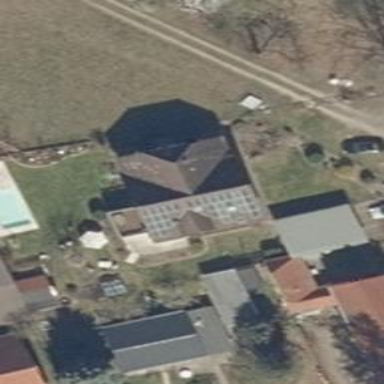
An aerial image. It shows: Simple house.